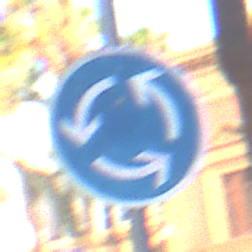
Verkehrszeichen: Kreisverkehr
Umgebung: Outdoor, Urban
Tageszeit: SunriseSunset
Wetter: PartlyCloudy
Licht: Natural
Jahreszeit: NotSpecified
Kontrast: LowContrast